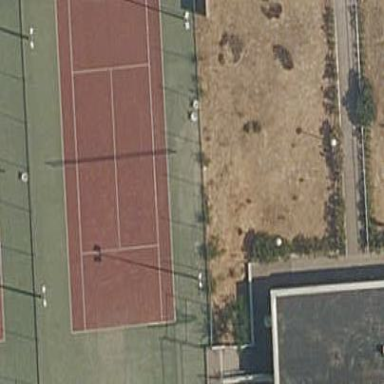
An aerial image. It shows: Tennis court on the leisure land pitch.